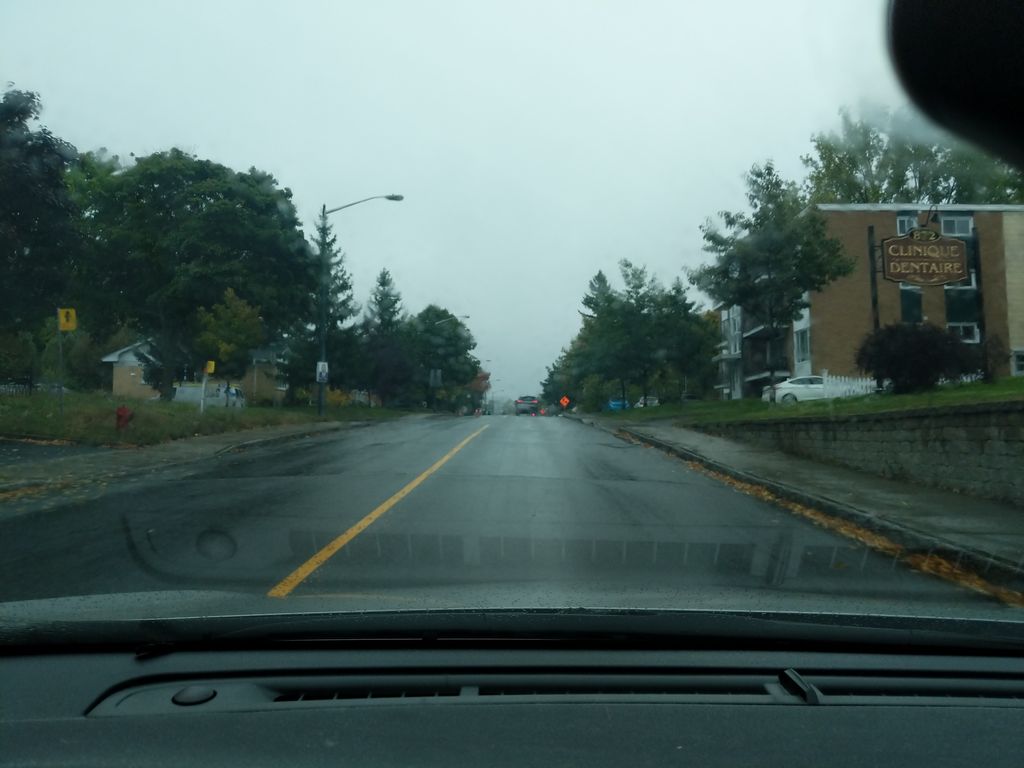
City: quebec_city